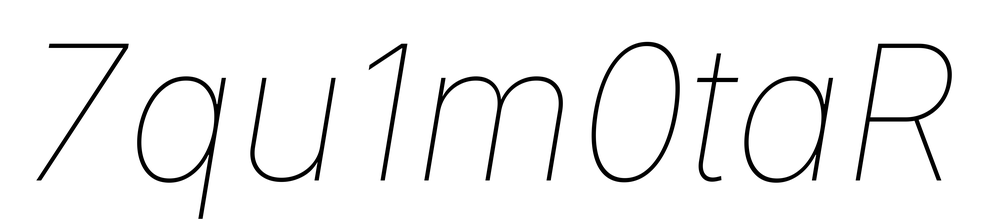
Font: Inter-Italic_Thin_Italic